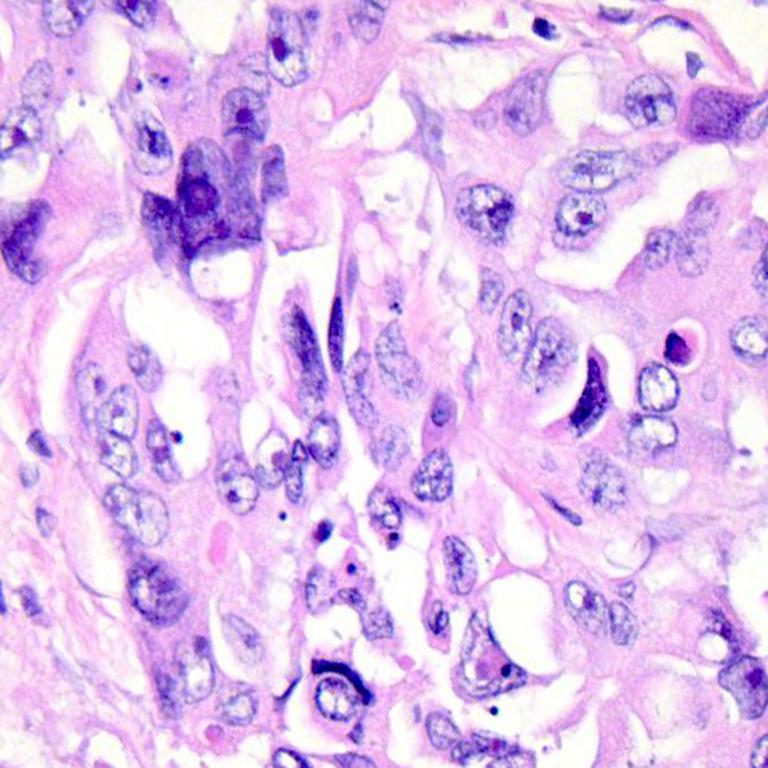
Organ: colon
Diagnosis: adenocarcinomas